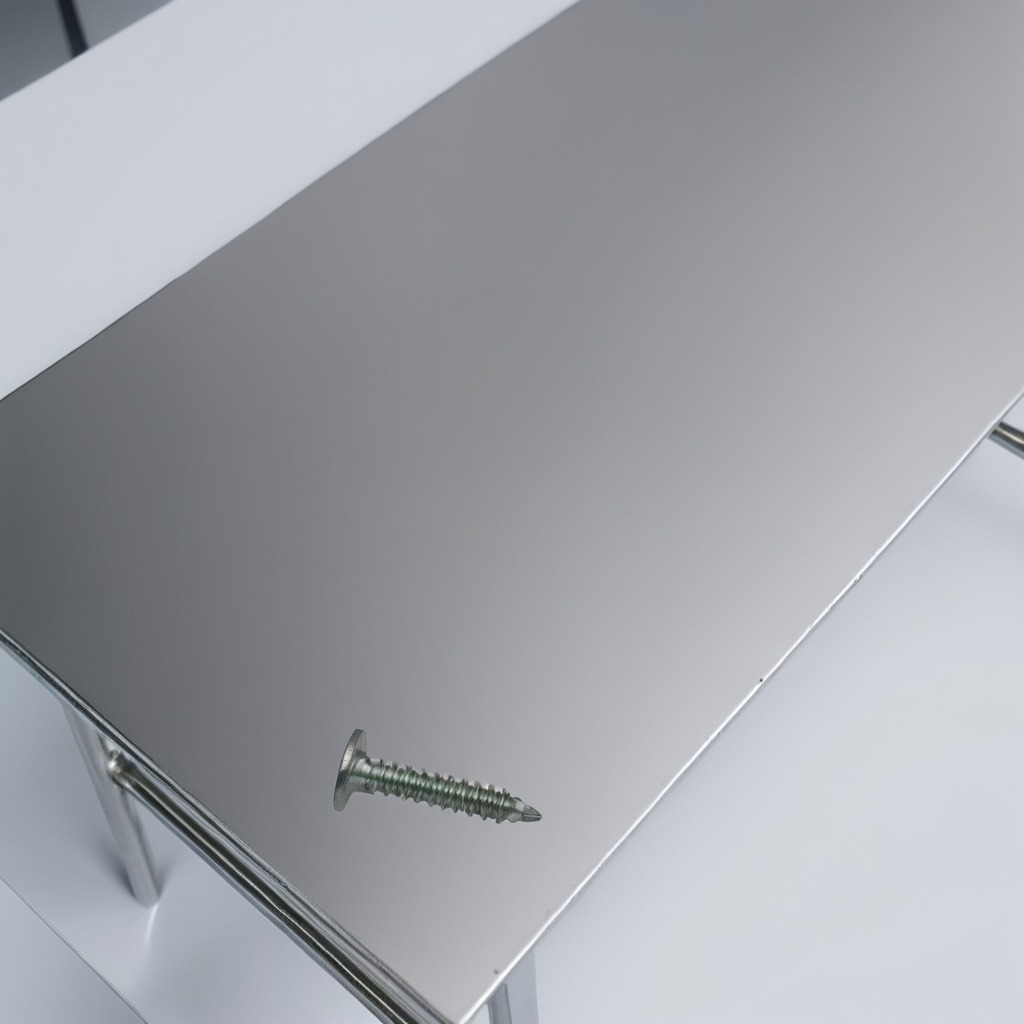
A metal screw is lying on the stainless steel table in a high-end prototyping lab.